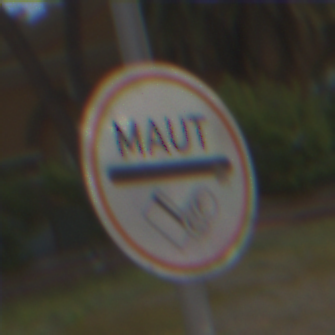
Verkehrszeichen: MautflichtigeStrecke
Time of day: MorningAfternoon
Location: Outdoor (Suburban)
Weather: PartlyCloudy
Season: NotSpecified
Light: Natural